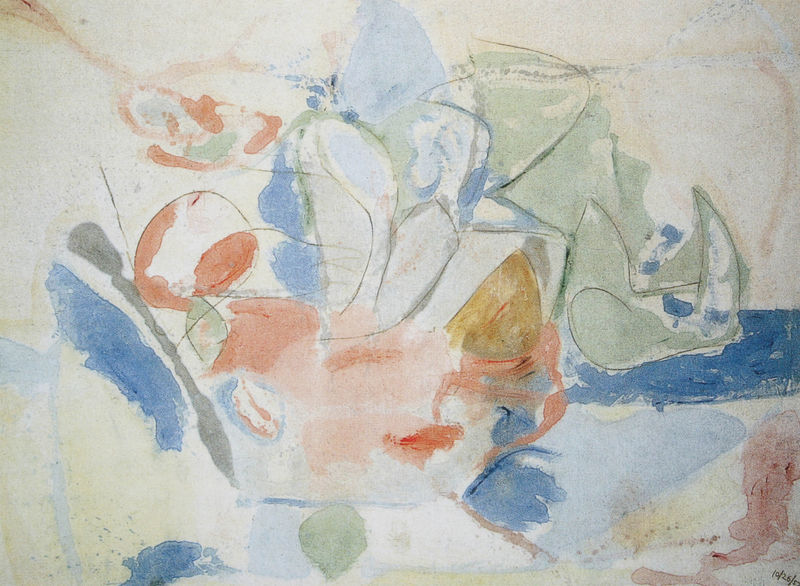
Titel: Mountains and Sea
Künstler: Helen Frankenthaler
Standort: Washington, D.C.
Institution: The National Gallery of Art
Schlagwörter: blau, blätter, wasser, aquarell, gelb, grün, braun, grau, hell, pastell, schwarz, weiss, rose, rot, schüssel, signatur, pflanzen, rosa, stilleben, datierung, abstrakt, farben, flächen, modern, matt, rotwein, datum, korb, striche, schlicht, kreise